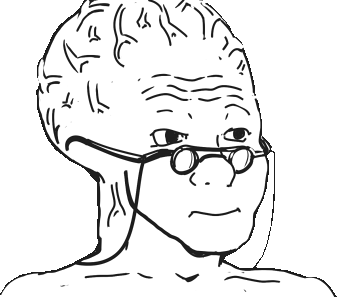
Label: 5_Brainiak